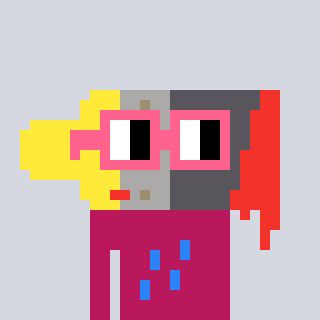
a pixel art character with square pink glasses, a paintbrush-shaped head and a darkpink-colored body on a cool background